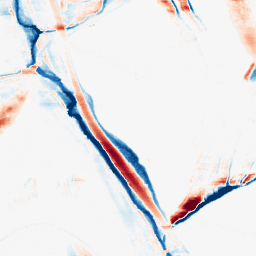
Category: morphological
Decomposition family: morphological_ellipse
Decomposition parameters: operation: average
width: 5
height: 30
Upsampling method: quartic
Upsampling parameters: scale: 2
Upsampling scale: 2